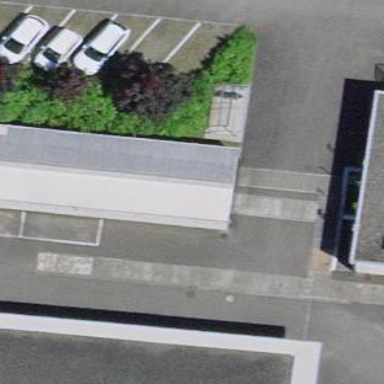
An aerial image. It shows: Industrial building.